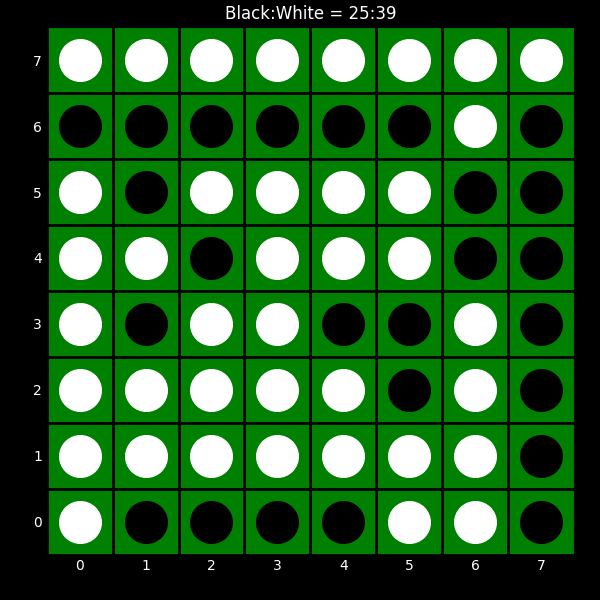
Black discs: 25
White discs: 39